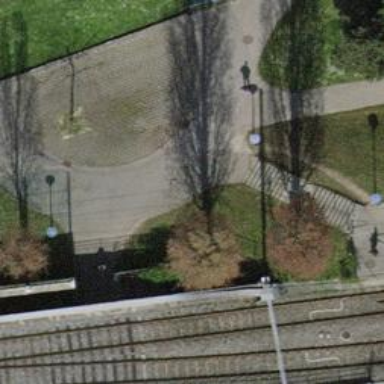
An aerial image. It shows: Road with steps.